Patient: sex M, age 22
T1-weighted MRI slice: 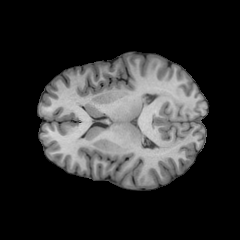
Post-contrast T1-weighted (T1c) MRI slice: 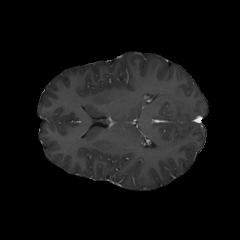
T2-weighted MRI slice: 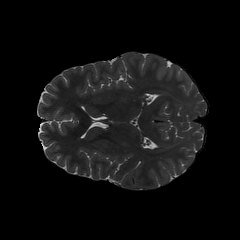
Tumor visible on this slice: no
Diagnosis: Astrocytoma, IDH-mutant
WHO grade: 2